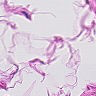
Metastatic tissue present: no